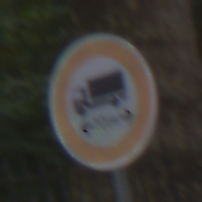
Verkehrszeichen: TatsaechlicheLaenge
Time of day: MorningAfternoon
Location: Outdoor (Urban)
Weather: Overcast
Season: NotSpecified
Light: Natural